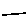
Label: line